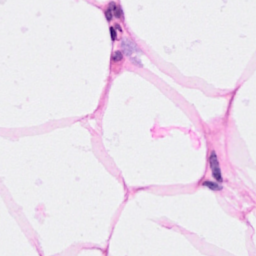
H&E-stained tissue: Breast